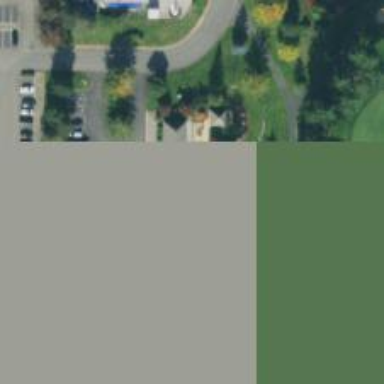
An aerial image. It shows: Golf clubhouse.